Question: Is there a way to publish a chart with a Google spreadsheet script? I dynamically create charts, but need a way to also dynamically publish these charts.
I am referring to the process of publishing a chart from the hidden menu at the top right of a chart. See below.

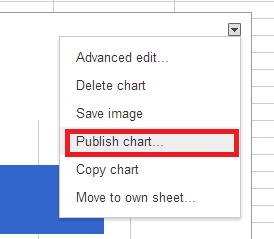
Answer: Unfortunately this functionality doesn't exist in Apps Script, but you can file a feature request on our <URL>.